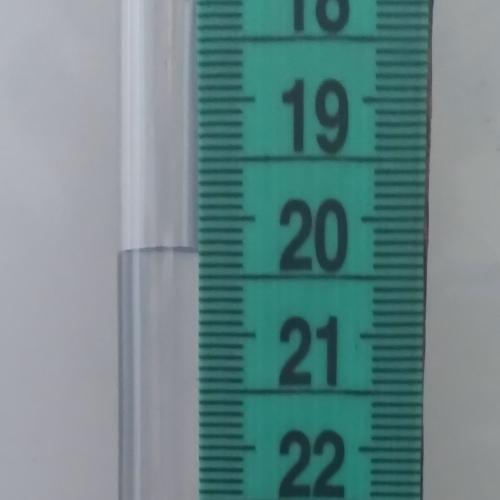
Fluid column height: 20.3 cm